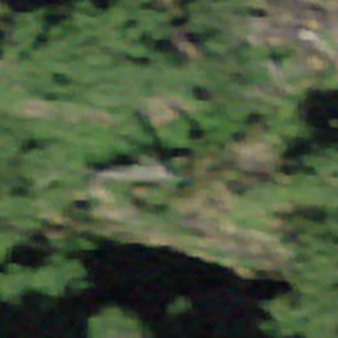
Label: other